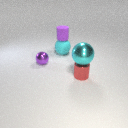
small red metal cylinder in front of large cyan rubber sphere